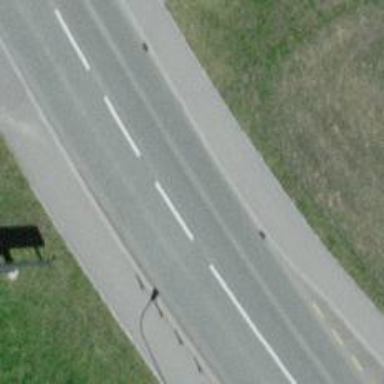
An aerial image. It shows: Primary road with asphalt surface.